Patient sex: M
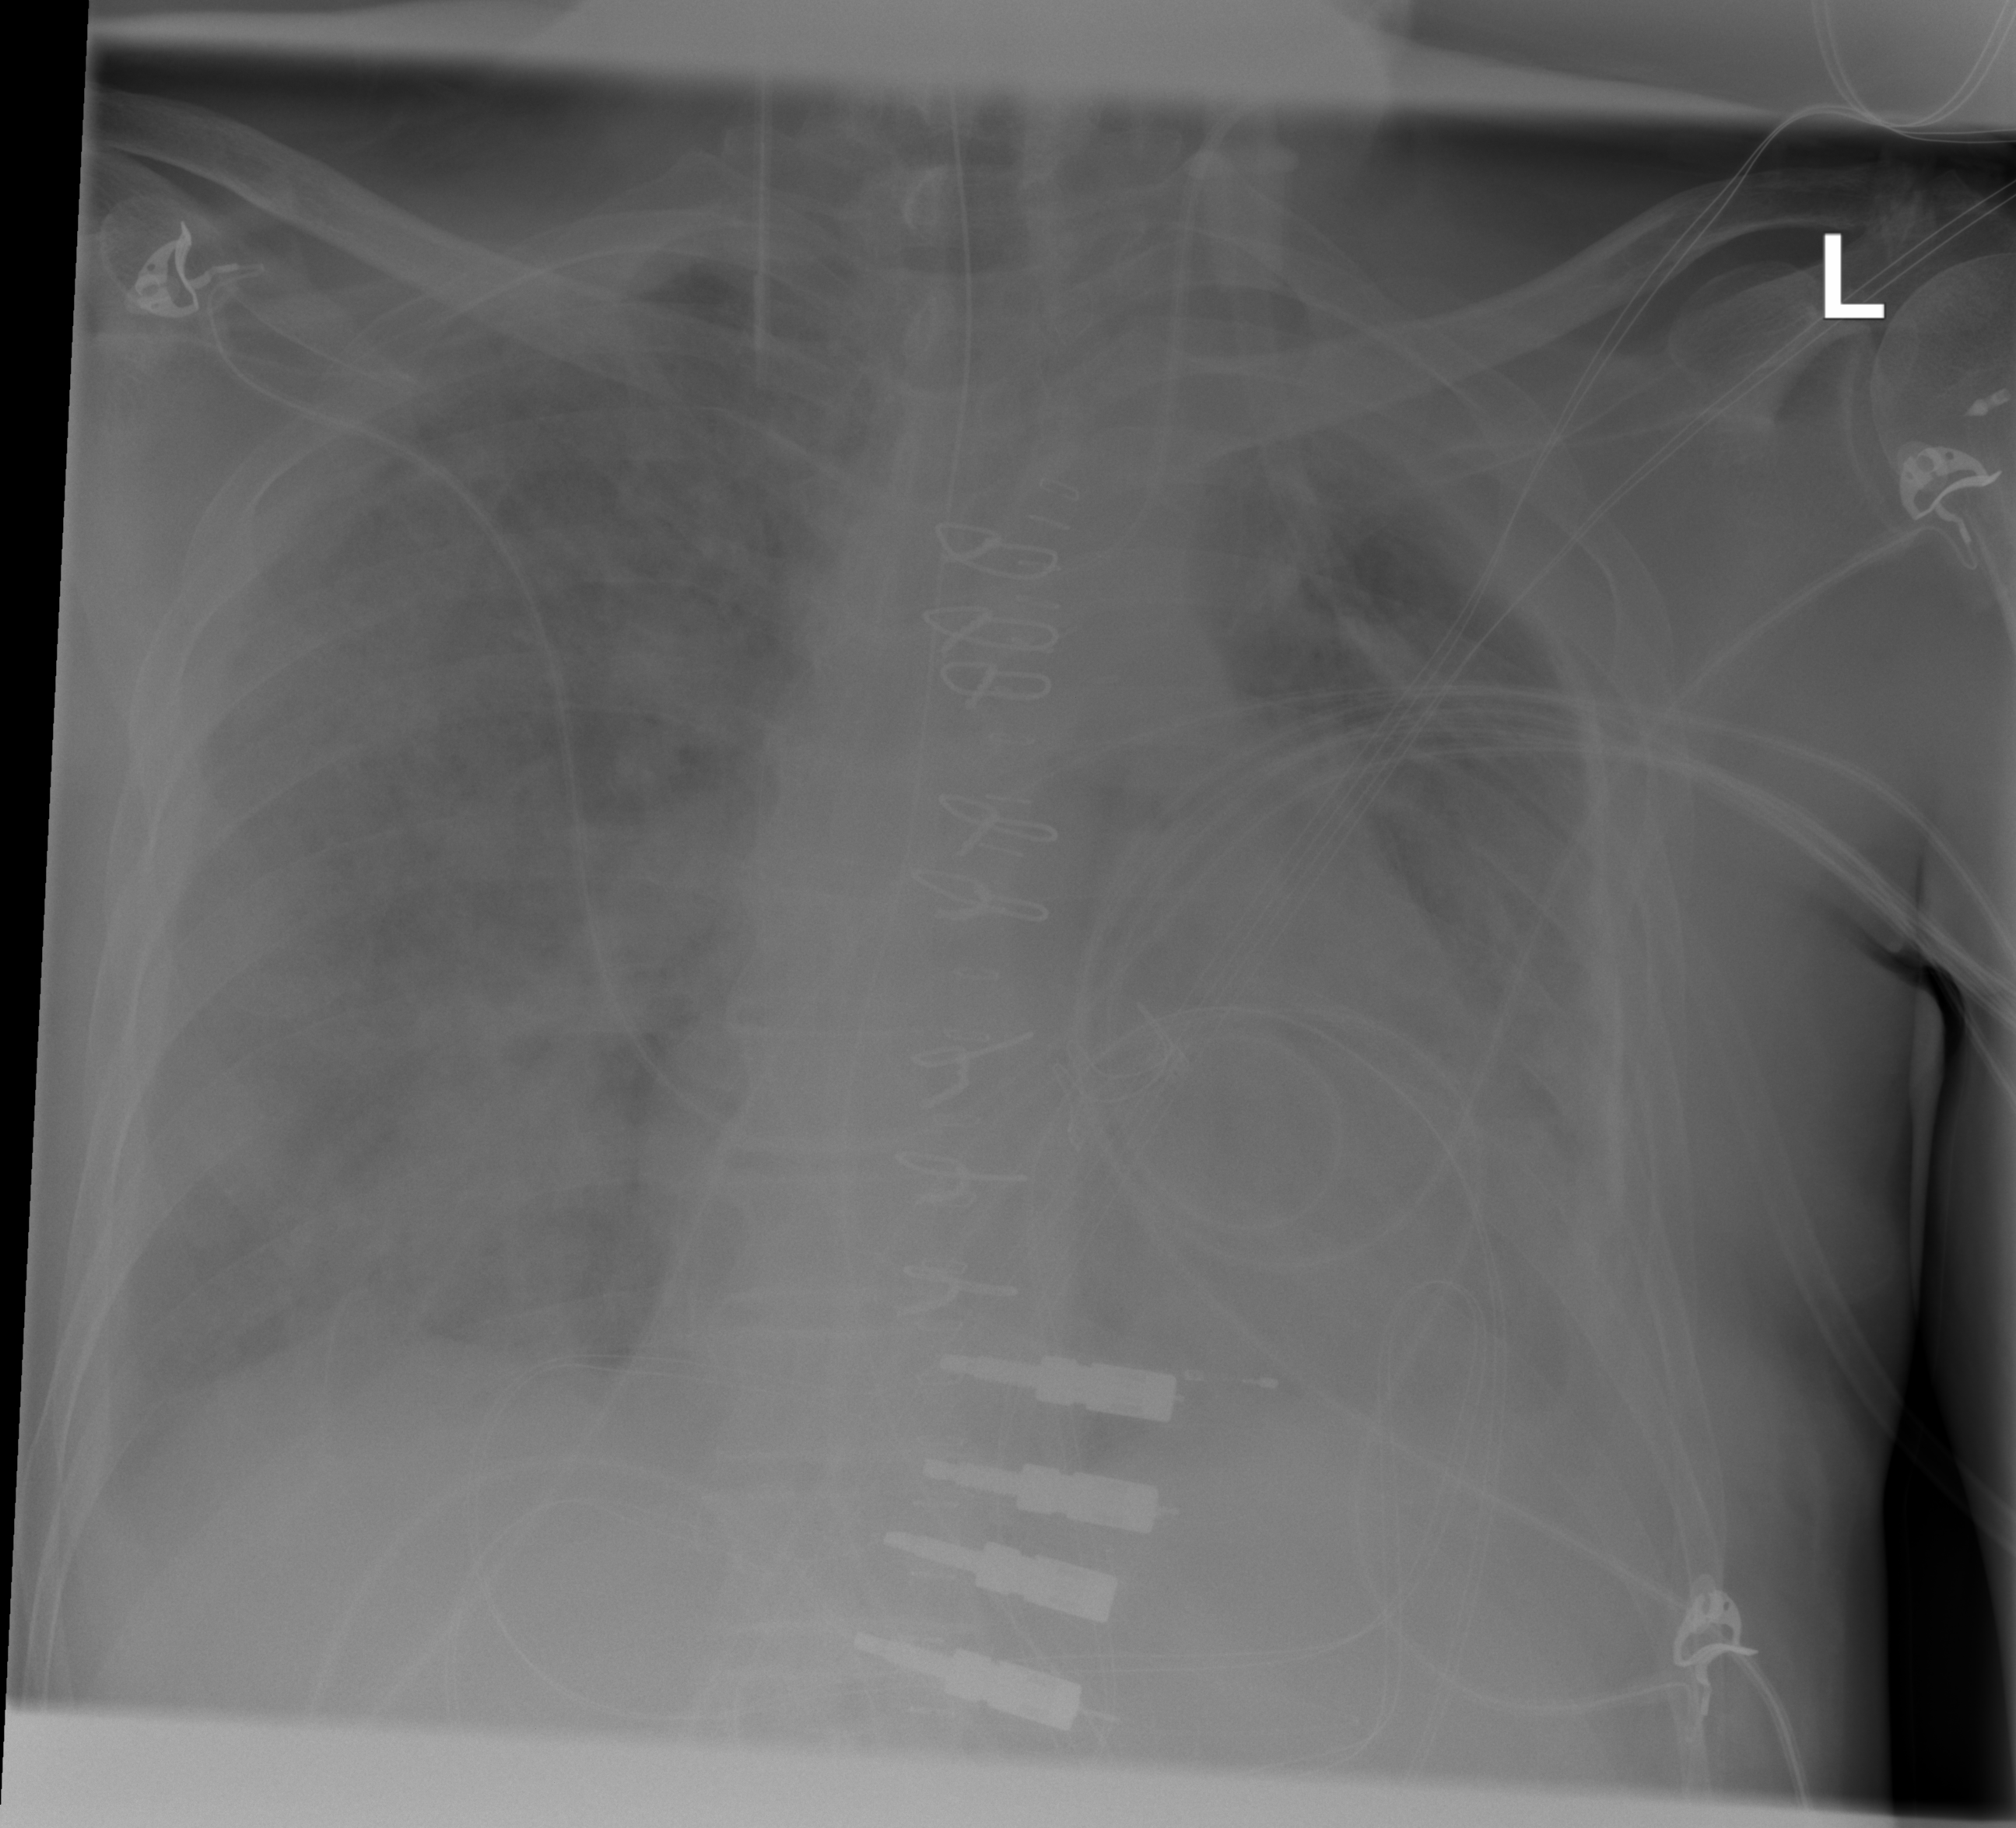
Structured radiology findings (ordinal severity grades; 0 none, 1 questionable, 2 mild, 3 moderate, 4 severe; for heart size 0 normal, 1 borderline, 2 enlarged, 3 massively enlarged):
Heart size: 2
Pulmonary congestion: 2
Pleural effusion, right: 0
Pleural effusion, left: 2
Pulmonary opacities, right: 3
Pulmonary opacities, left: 2
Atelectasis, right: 2
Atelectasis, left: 2